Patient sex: M
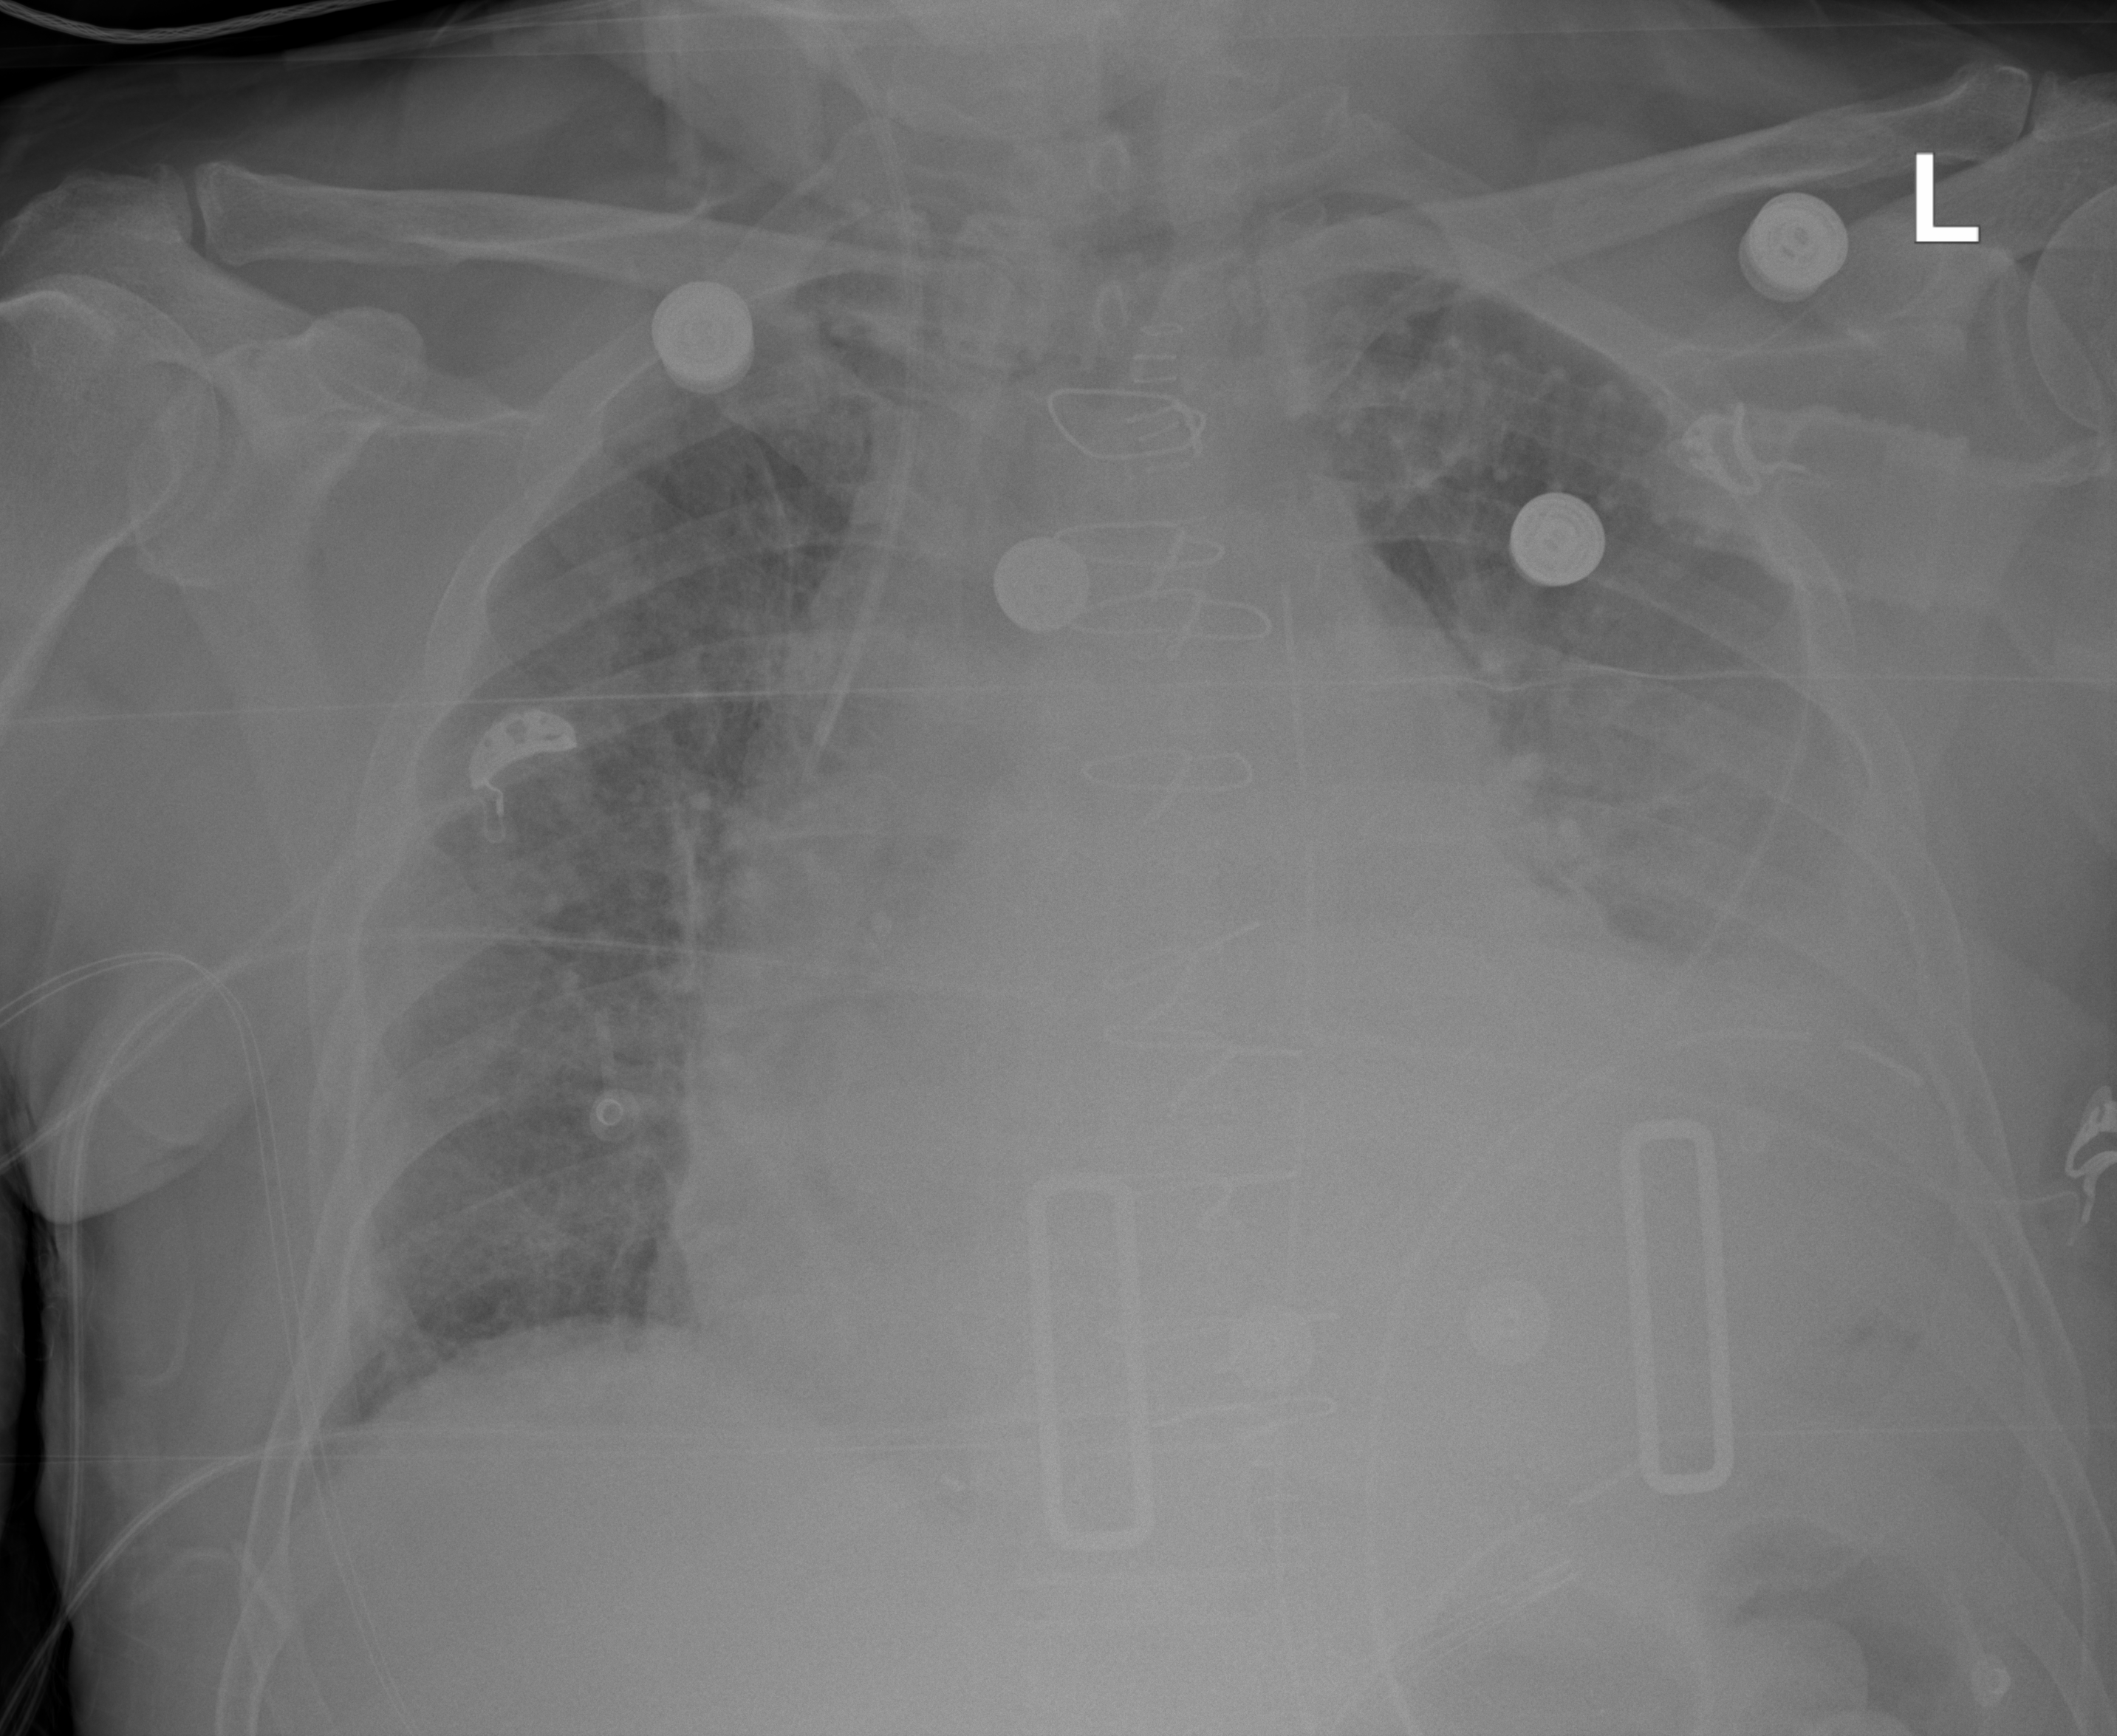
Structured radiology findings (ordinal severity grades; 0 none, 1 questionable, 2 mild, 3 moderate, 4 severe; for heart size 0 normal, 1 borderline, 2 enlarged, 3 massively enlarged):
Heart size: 2
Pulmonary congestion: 2
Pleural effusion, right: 0
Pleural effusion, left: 3
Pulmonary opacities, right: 0
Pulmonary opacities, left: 0
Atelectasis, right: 0
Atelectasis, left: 3